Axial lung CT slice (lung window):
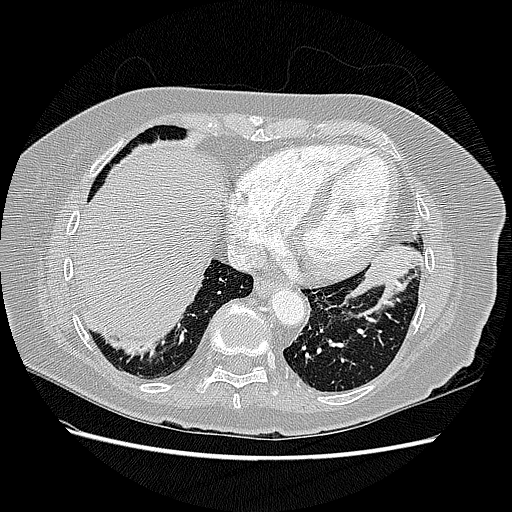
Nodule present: no